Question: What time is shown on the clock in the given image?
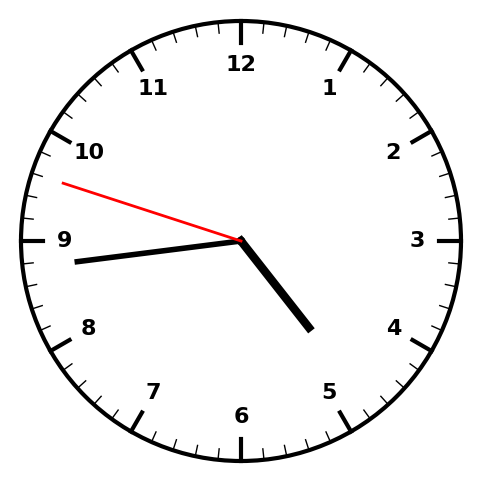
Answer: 04:43:48